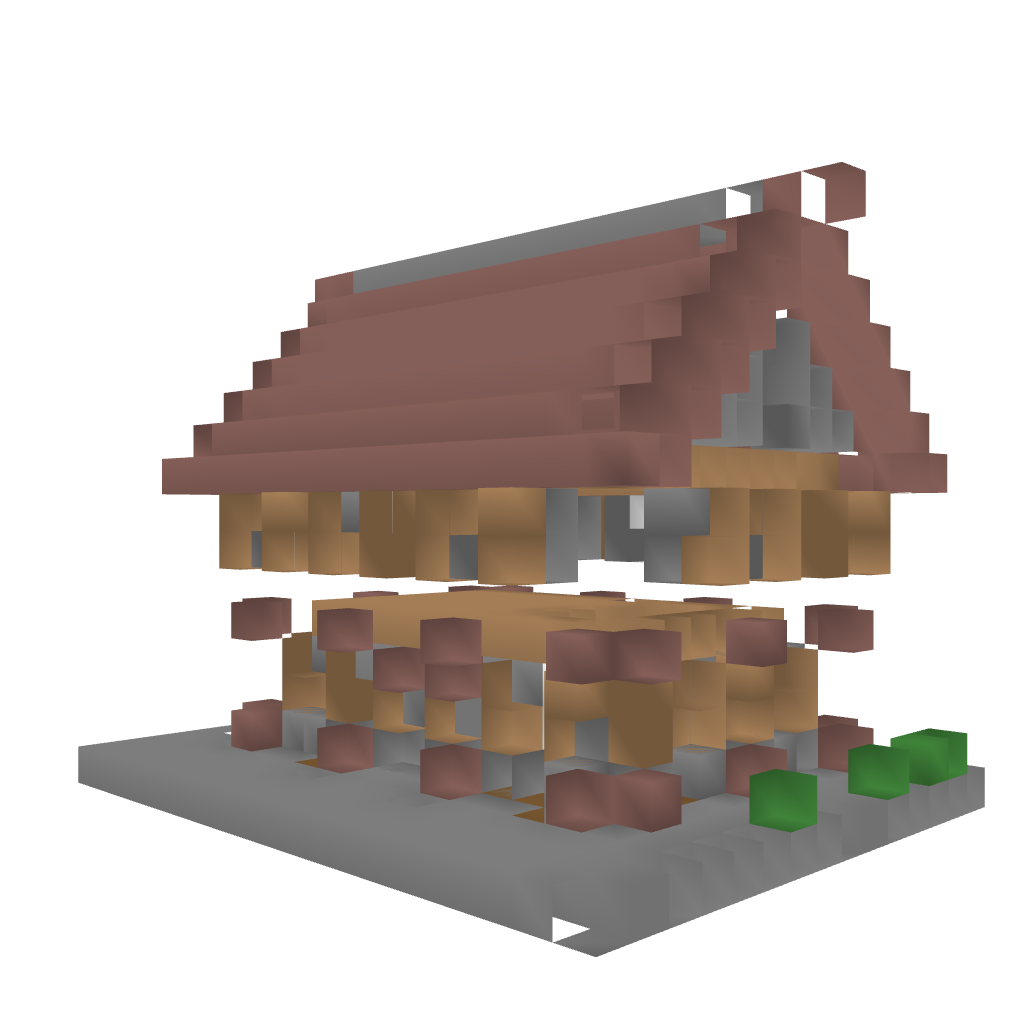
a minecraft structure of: Medieval House Small bad low quality